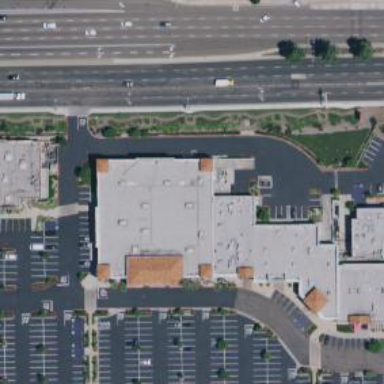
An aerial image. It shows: Commercial building.